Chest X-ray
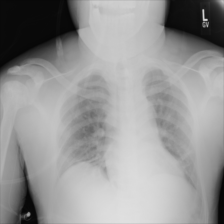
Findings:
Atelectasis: positive
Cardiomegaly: negative
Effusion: negative
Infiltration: negative
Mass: negative
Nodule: negative
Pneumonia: negative
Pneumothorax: negative
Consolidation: negative
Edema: negative
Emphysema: negative
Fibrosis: negative
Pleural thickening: negative
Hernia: negative